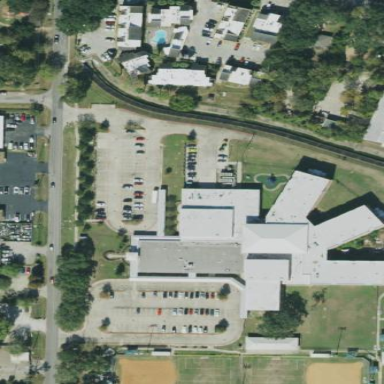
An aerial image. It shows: School building.